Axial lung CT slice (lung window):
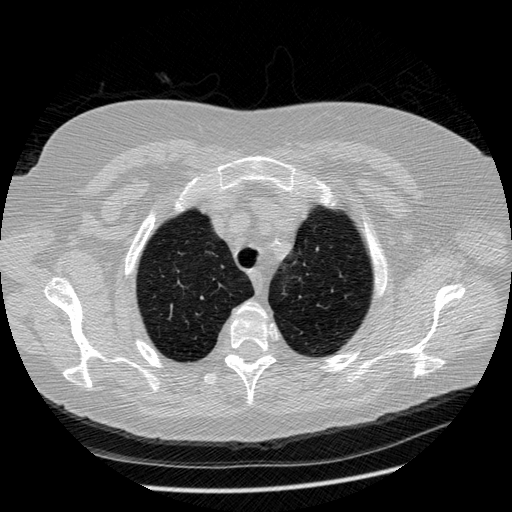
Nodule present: no